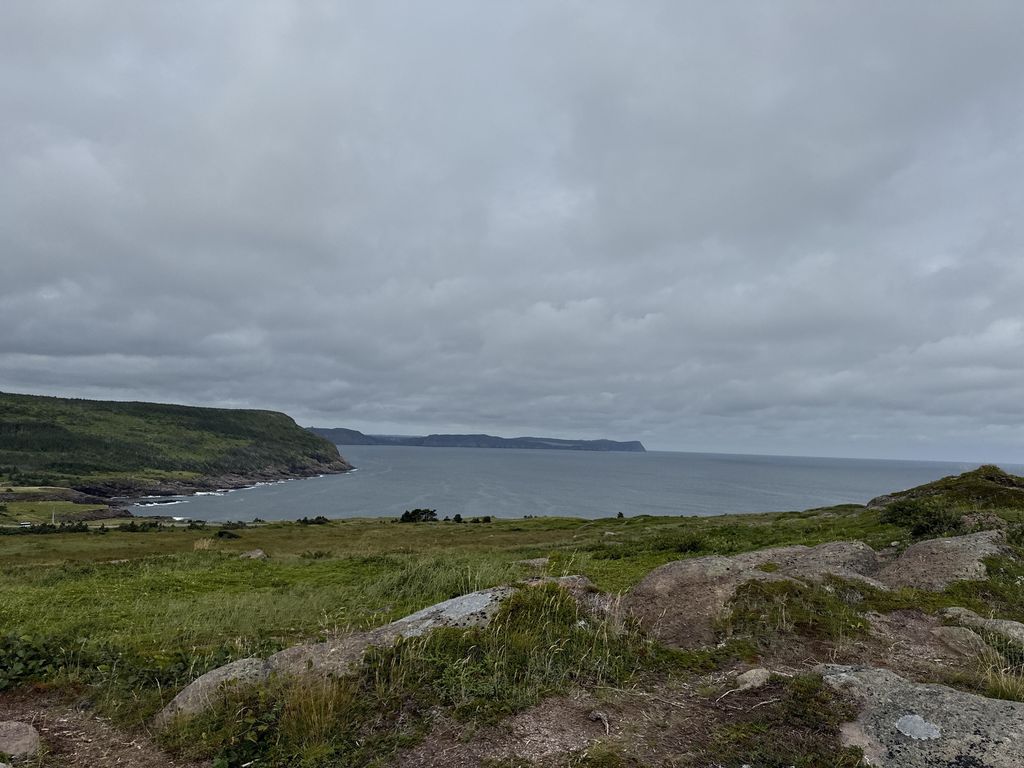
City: st_johns